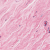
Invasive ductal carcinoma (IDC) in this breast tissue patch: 0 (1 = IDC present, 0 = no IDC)